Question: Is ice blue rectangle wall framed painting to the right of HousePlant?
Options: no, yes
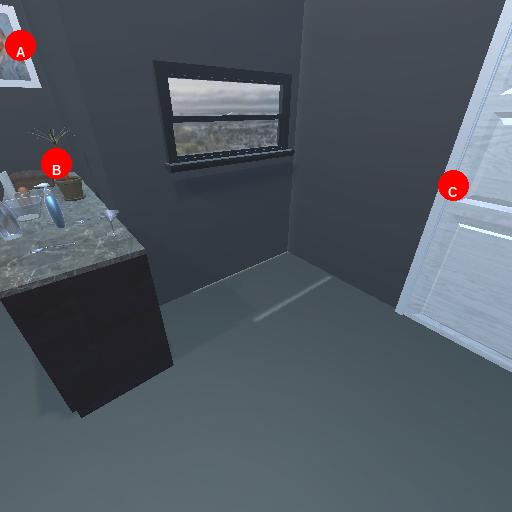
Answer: no